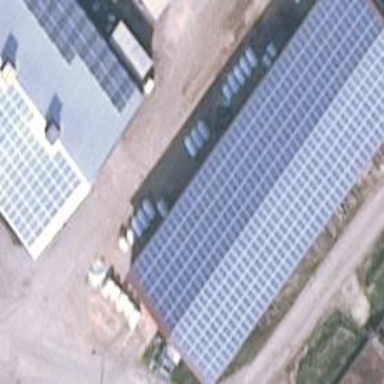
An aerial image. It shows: Solar photovoltaic panel generating electricity. It is small installation located on building.